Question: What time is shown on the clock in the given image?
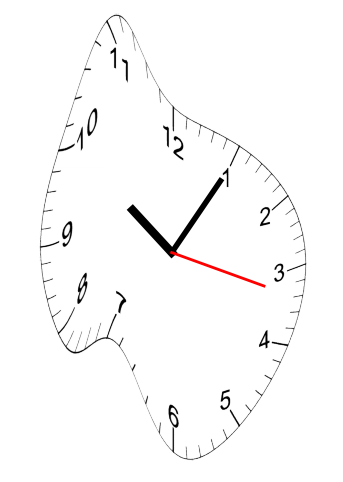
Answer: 10:05:17